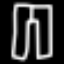
Label: pants